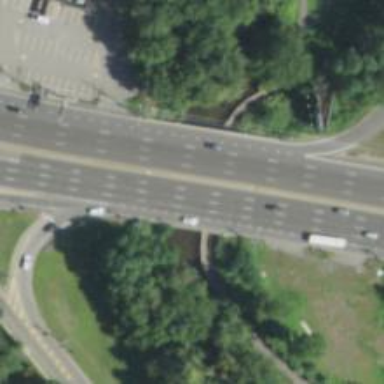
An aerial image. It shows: Bridge over trunk highway with expressway.